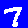
Digit: 7